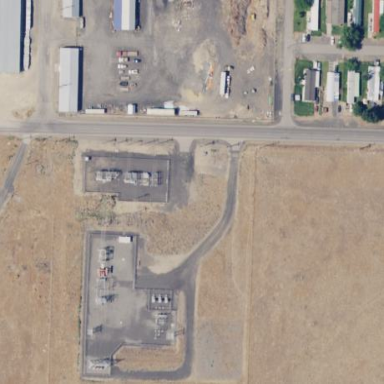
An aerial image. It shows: Power substation.